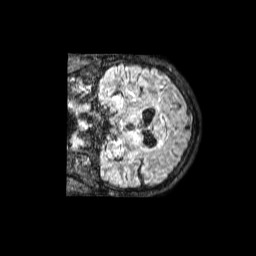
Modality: FLAIR
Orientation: coronal
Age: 50
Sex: male
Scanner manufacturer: philips
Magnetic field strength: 1.5 T
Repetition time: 4.8 s
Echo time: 0.3317 s